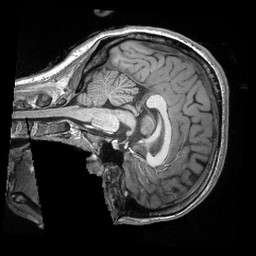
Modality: T1w
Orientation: sagittal